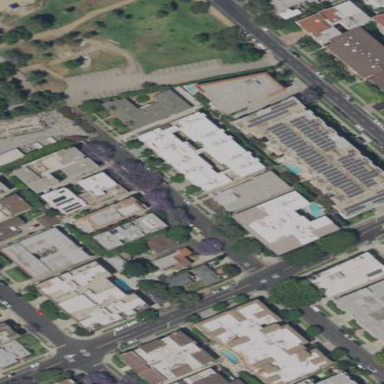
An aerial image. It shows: Pink apartment building.